Field crop: maize
Growth stage: 1
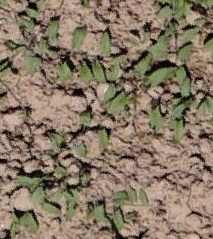
Species: convolvulus